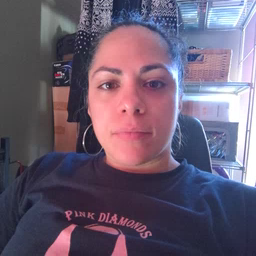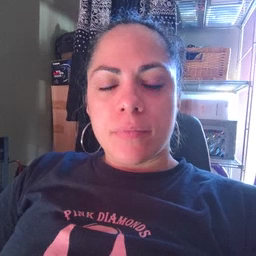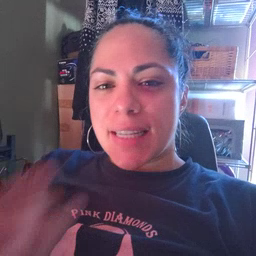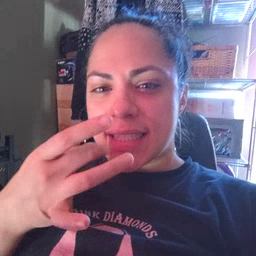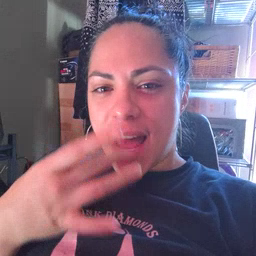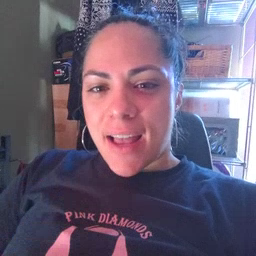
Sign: snack